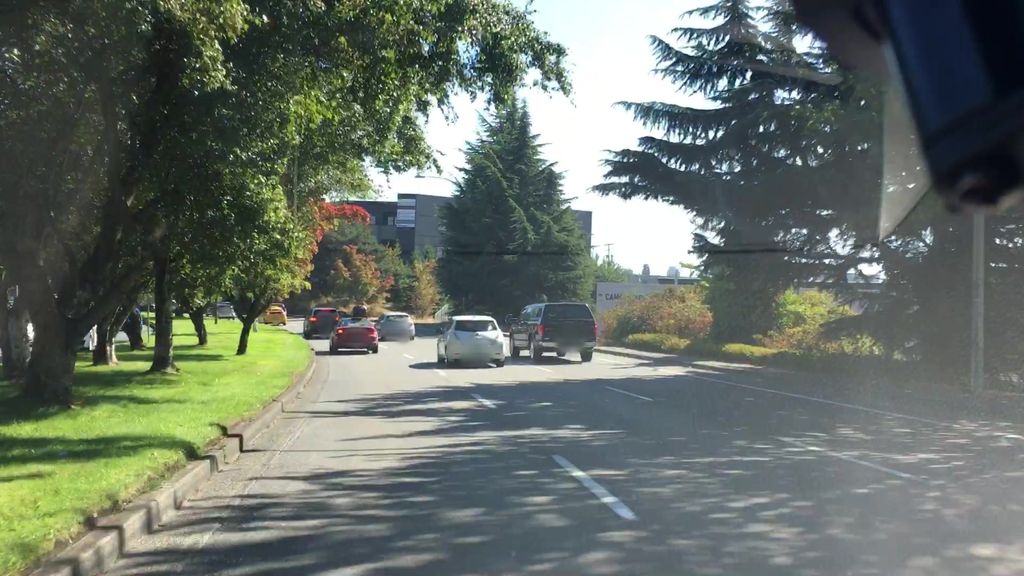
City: victoria